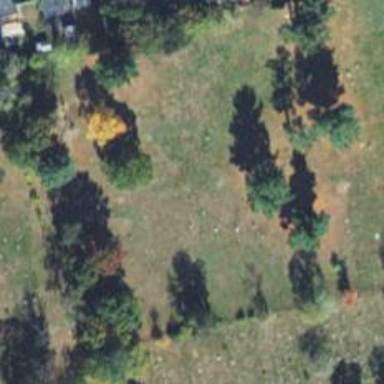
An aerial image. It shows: Cemetery with historical significance.